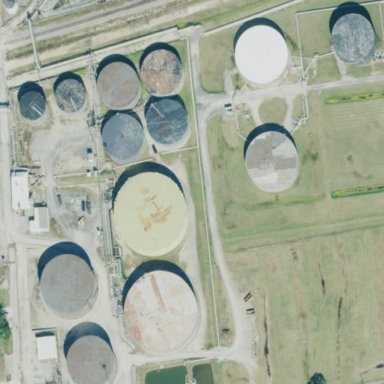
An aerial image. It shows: Industrial area designated as petroleum terminal.